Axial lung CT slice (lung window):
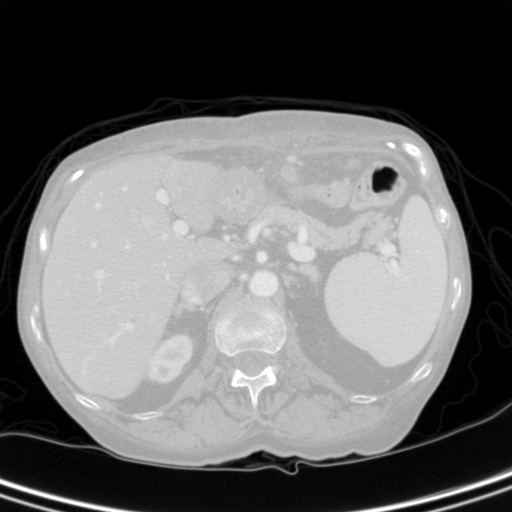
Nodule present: no